Interaction volume radius: 10 \u00c5
Interaction volume height: 50 \u00c5
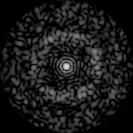
Disorder parameter: 0.8381